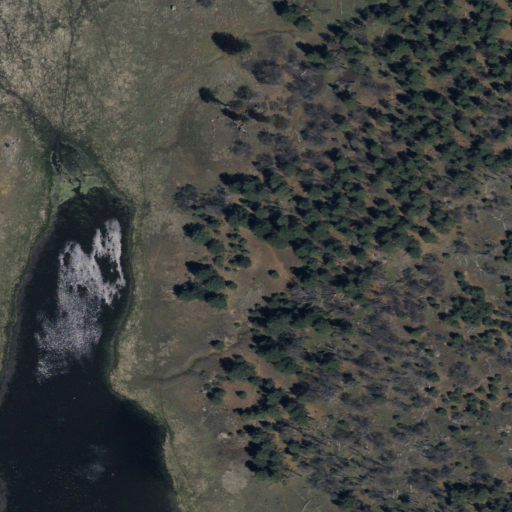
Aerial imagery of plain(s) in California named Laguna Meadow containing herbaceous wetlands, evergreen forest, shrub, and grassland